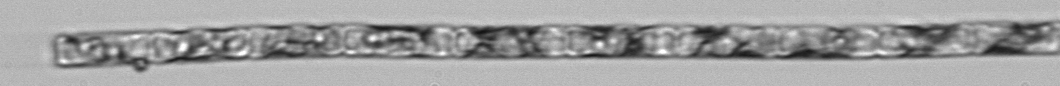
Label: Guinardia_delicatula